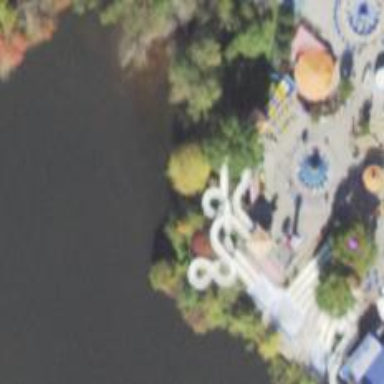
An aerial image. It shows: Water slide attraction.